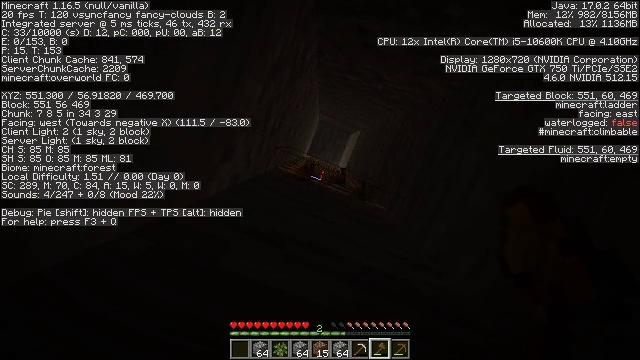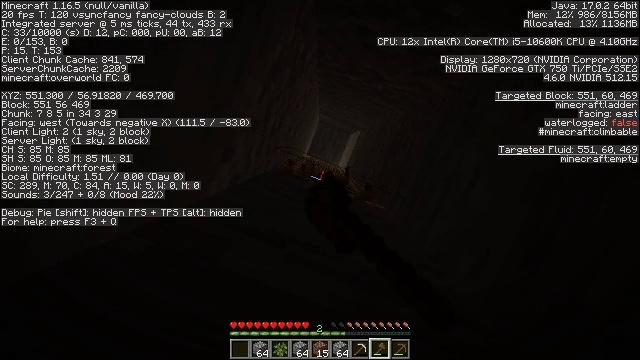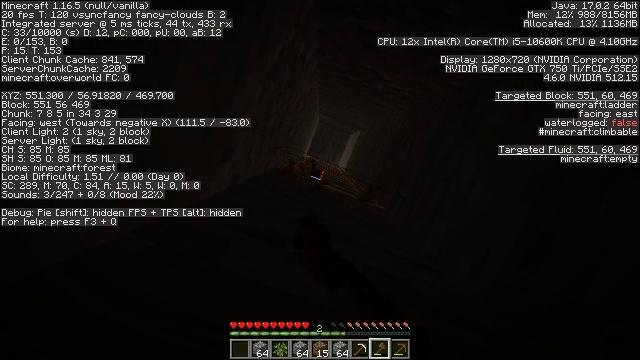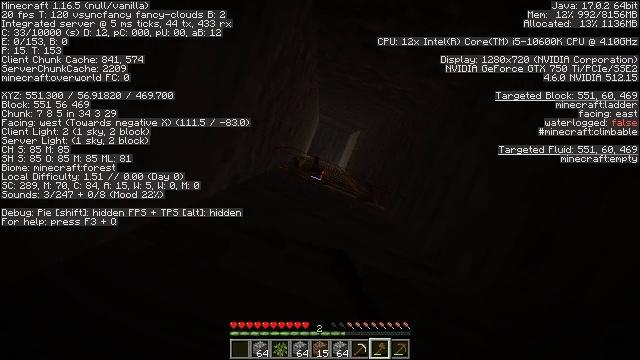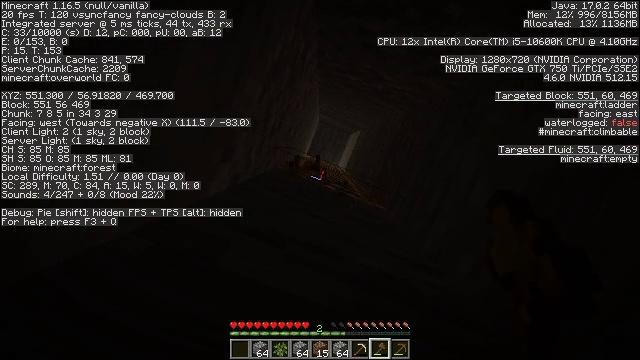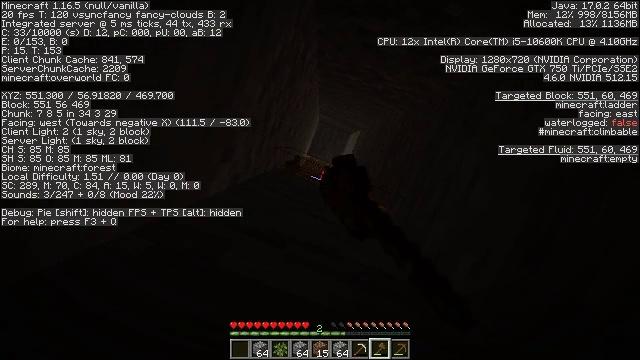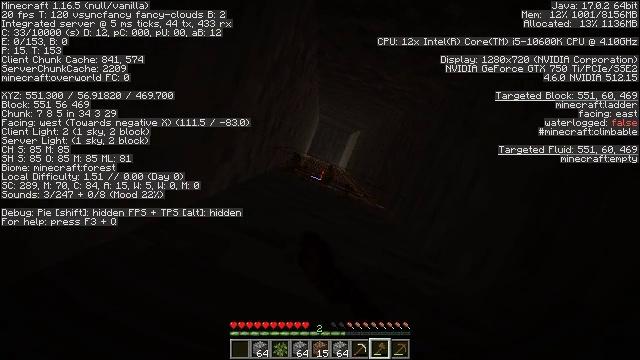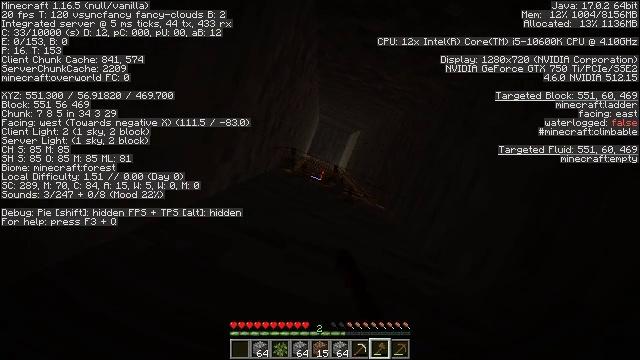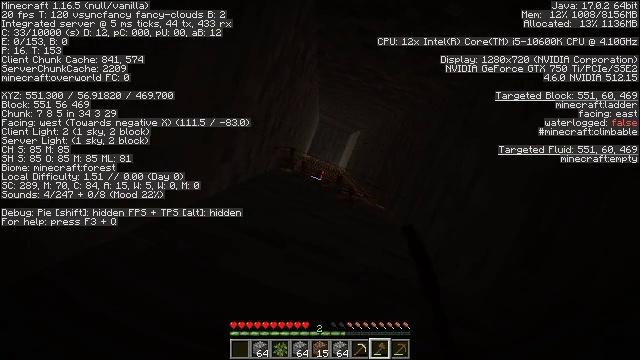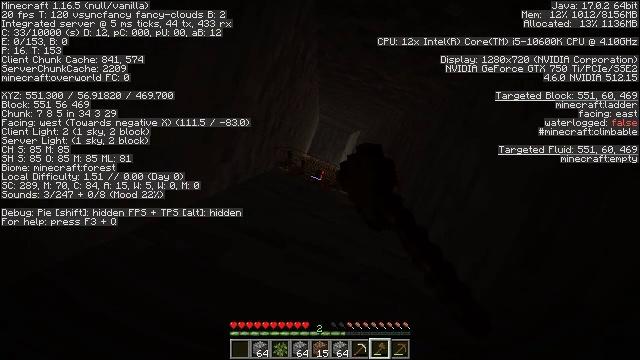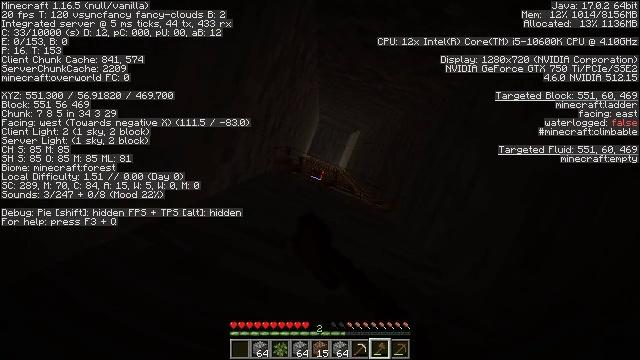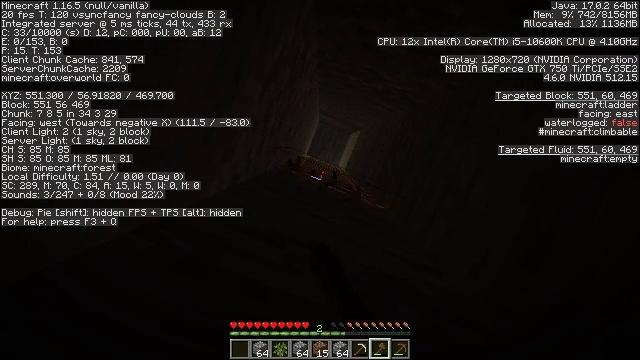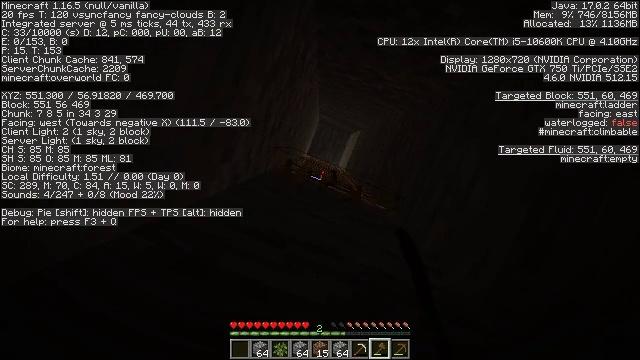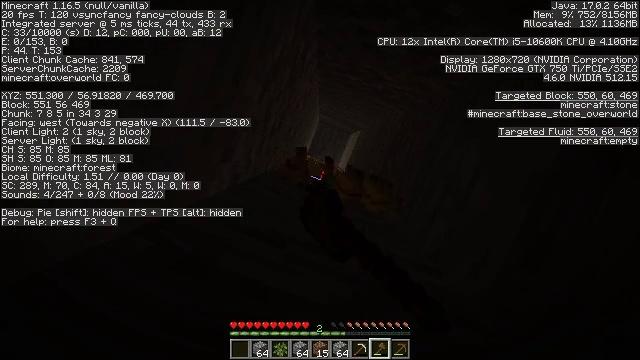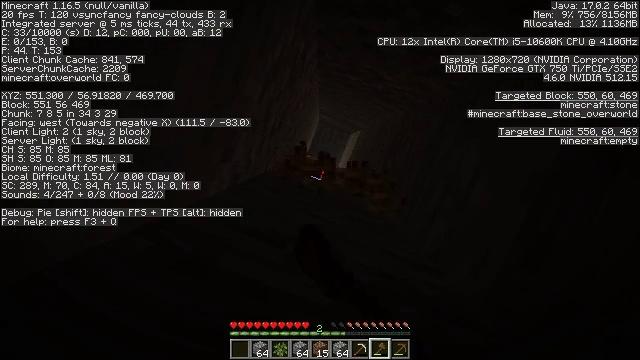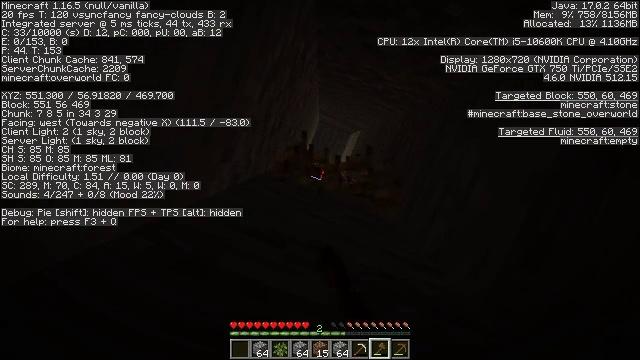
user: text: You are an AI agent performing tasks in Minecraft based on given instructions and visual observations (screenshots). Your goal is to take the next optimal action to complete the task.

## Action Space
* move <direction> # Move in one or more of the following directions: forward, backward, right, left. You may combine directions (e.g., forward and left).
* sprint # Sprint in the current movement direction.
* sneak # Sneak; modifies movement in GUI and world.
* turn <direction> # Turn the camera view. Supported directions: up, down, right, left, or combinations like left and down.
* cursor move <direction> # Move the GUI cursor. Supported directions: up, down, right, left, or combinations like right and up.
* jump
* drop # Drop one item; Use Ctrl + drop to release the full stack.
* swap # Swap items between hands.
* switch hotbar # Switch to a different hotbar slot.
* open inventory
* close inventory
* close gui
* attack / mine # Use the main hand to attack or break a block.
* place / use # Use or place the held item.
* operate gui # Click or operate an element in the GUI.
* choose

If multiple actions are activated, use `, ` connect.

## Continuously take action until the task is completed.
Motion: motion action
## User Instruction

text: Collect the ladder block.
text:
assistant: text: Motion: sneak, attack / mine
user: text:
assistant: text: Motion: sneak, attack / mine
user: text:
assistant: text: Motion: sneak, attack / mine
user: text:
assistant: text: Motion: sneak, attack / mine
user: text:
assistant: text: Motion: sneak, attack / mine
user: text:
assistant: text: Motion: sneak, attack / mine
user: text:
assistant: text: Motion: sneak, attack / mine
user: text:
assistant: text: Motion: sneak, attack / mine
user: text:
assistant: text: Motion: sneak, attack / mine
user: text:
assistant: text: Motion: sneak, attack / mine
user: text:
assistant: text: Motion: sneak, attack / mine
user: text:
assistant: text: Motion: sneak, attack / mine
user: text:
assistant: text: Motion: sneak, attack / mine
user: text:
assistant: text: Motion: sneak, attack / mine
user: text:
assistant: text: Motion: sneak, attack / mine
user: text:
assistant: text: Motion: sneak, attack / mine
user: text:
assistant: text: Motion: sneak, attack / mine
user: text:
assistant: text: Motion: sneak, attack / mine
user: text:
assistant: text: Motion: sneak, attack / mine
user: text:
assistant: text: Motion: sneak, attack / mine
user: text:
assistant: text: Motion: sneak, attack / mine
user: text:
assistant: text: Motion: sneak, attack / mine
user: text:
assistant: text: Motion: sneak, attack / mine
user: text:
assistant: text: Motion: sneak, attack / mine
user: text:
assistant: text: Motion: sneak, attack / mine
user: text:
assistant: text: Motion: sneak, attack / mine
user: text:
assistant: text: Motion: sneak, attack / mine
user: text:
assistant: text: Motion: sneak, attack / mine
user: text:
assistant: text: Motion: sneak, attack / mine
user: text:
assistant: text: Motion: sneak, attack / mine